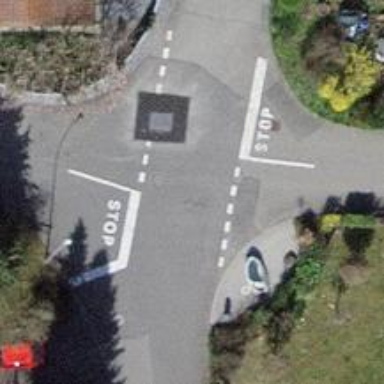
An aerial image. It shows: Road with stop sign.